Question: I have multiple JPG files in a folder. I want to copy all of them to clipboard in one go, so when I press + I can paste them.
Shutil will copy and past files from dict to dict:
'''
from PyQt6 import QtCore, QtGui
for _ in range(10):
app = QtGui.QGuiApplication([])
data = QtCore.QMimeData()
url = QtCore.QUrl.fromLocalFile(full_file_name)
data.setUrls([url])
app.clipboard().setMimeData(data)
'''
This code will only copy one random image to the clipboard from the path I set. If I loop through all the files it crashes.

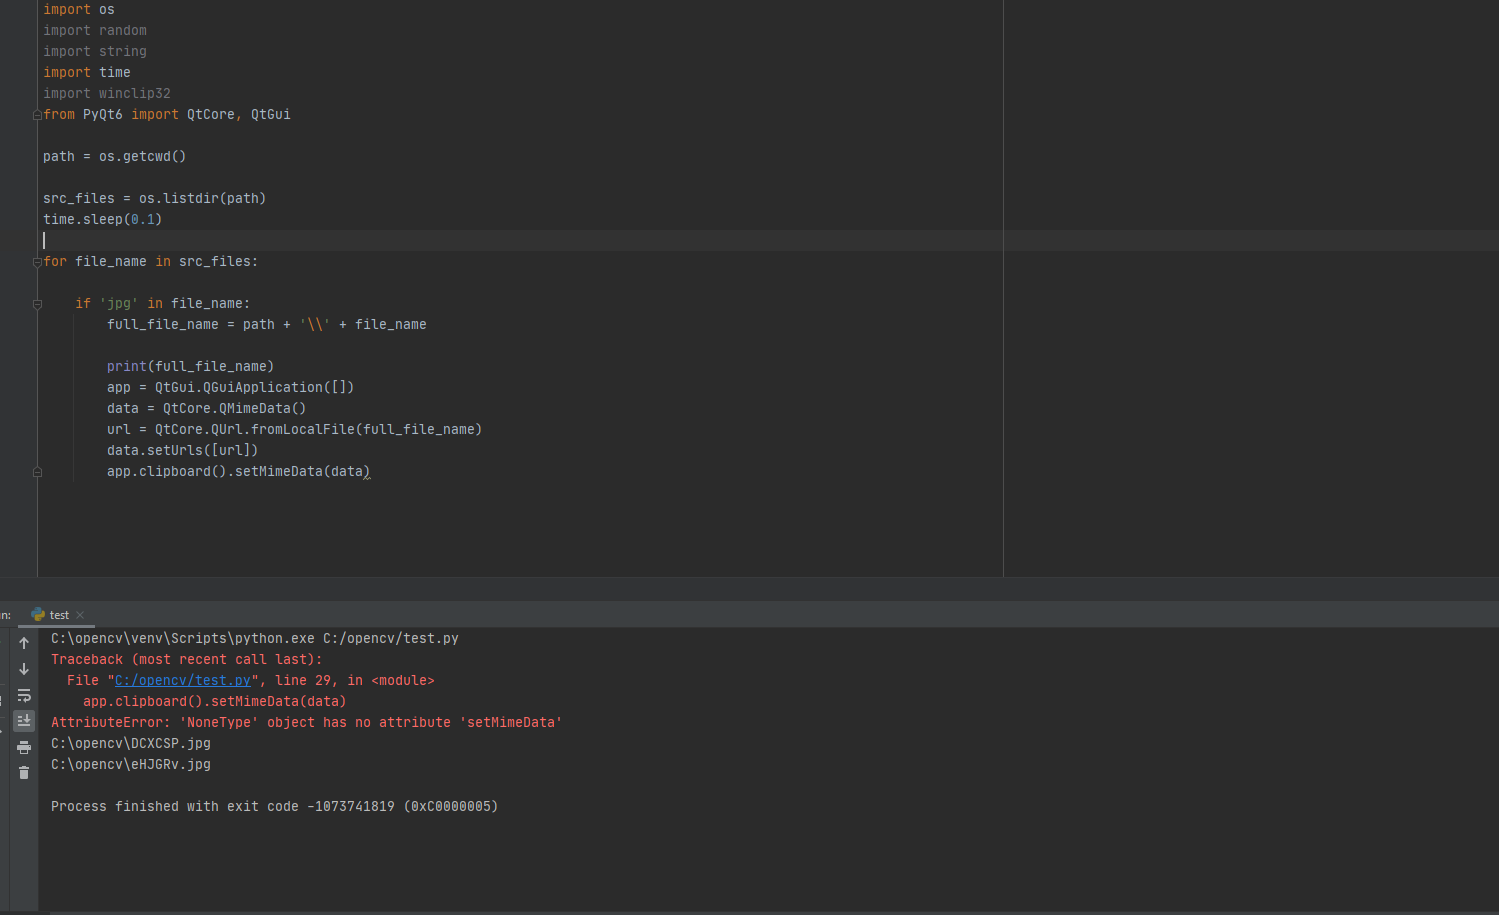
Answer: The problem of the OP (shown in the image) is that he is creating several QGuiApplications and that cannot be done since it is a singleton.
The solution is to create a QGuiAplication before the for loop and then access through the static method 'QGuiApplication.clipboard()':
'''
import os
from PyQt6 import QtCore, QtGui
path = os.getcwd()
urls = []
it = QtCore.QDirIterator(path, ("*.jpg",), QtCore.QDir.Filters.Files)
while it.hasNext():
url = QtCore.QUrl.fromLocalFile(it.next())
urls.append(url)
if QtGui.QGuiApplication.instance() is None:
app = QtGui.QGuiApplication([])
data = QtCore.QMimeData()
data.setUrls(urls)
QtGui.QGuiApplication.clipboard().setMimeData(data)
'''